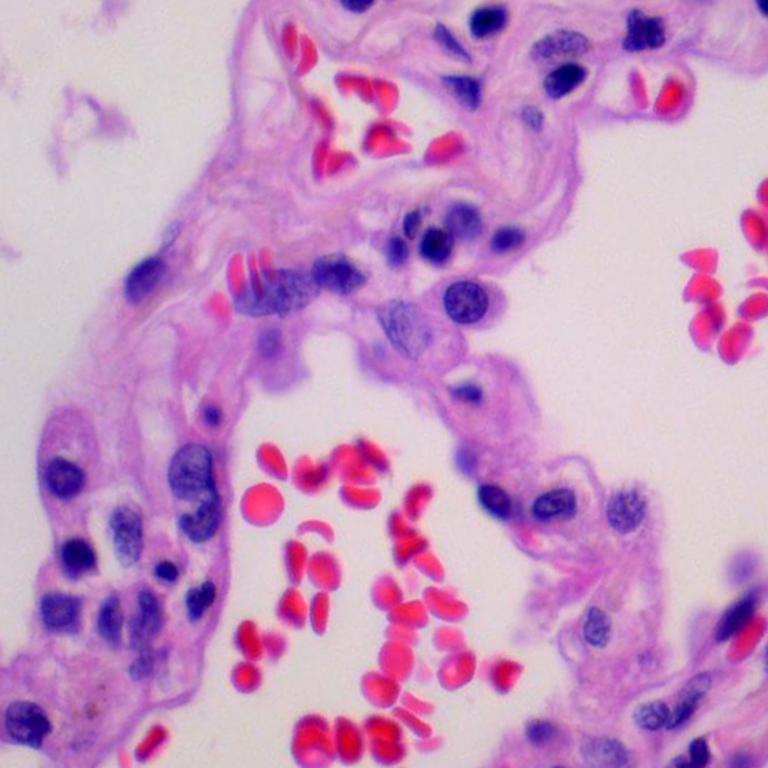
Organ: lung
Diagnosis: benign